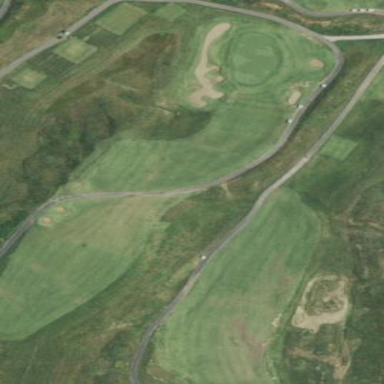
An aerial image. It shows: Rough area on grassy golf course.